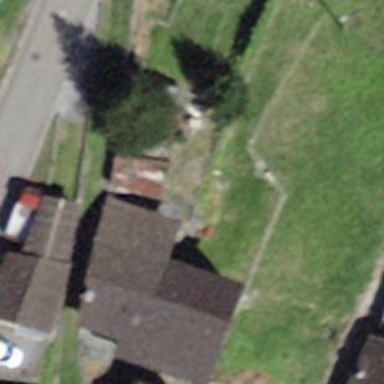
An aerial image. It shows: Detached building.